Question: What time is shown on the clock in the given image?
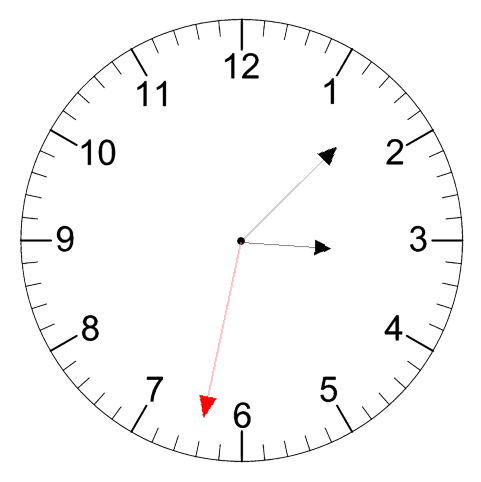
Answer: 03:07:32